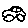
Label: car